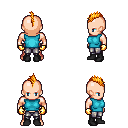
a pixel art fantasy rpg character, male body template, human, light skin, teal sleeveless shirt, metal pants, light blonde mohawk hairstyle, gold gloves, black shoes, four views (front, back, left, right), 2x2 character sprite sheet, small pixel art, hard edges, no anti-aliasing